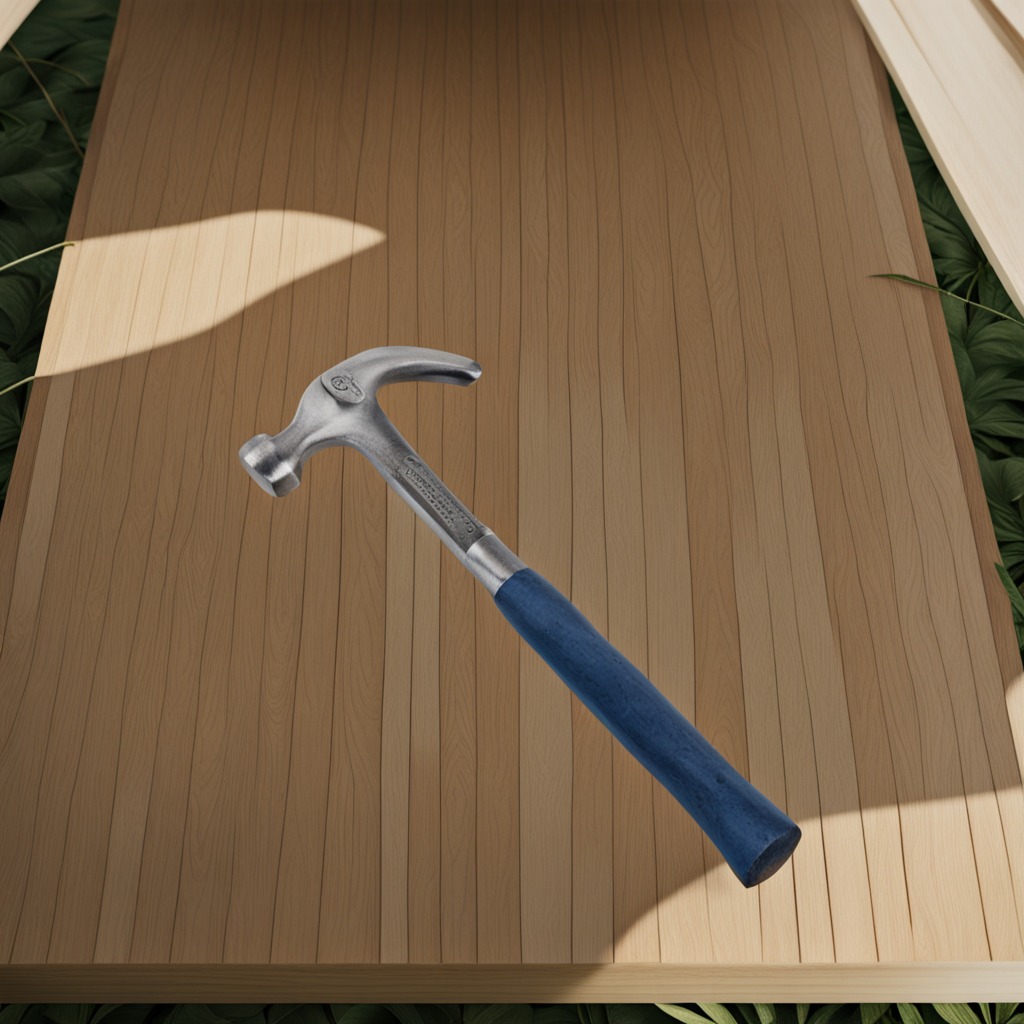
A hammer lies on a wooden table inside a jungle field workshop tent humid ambient light worn but